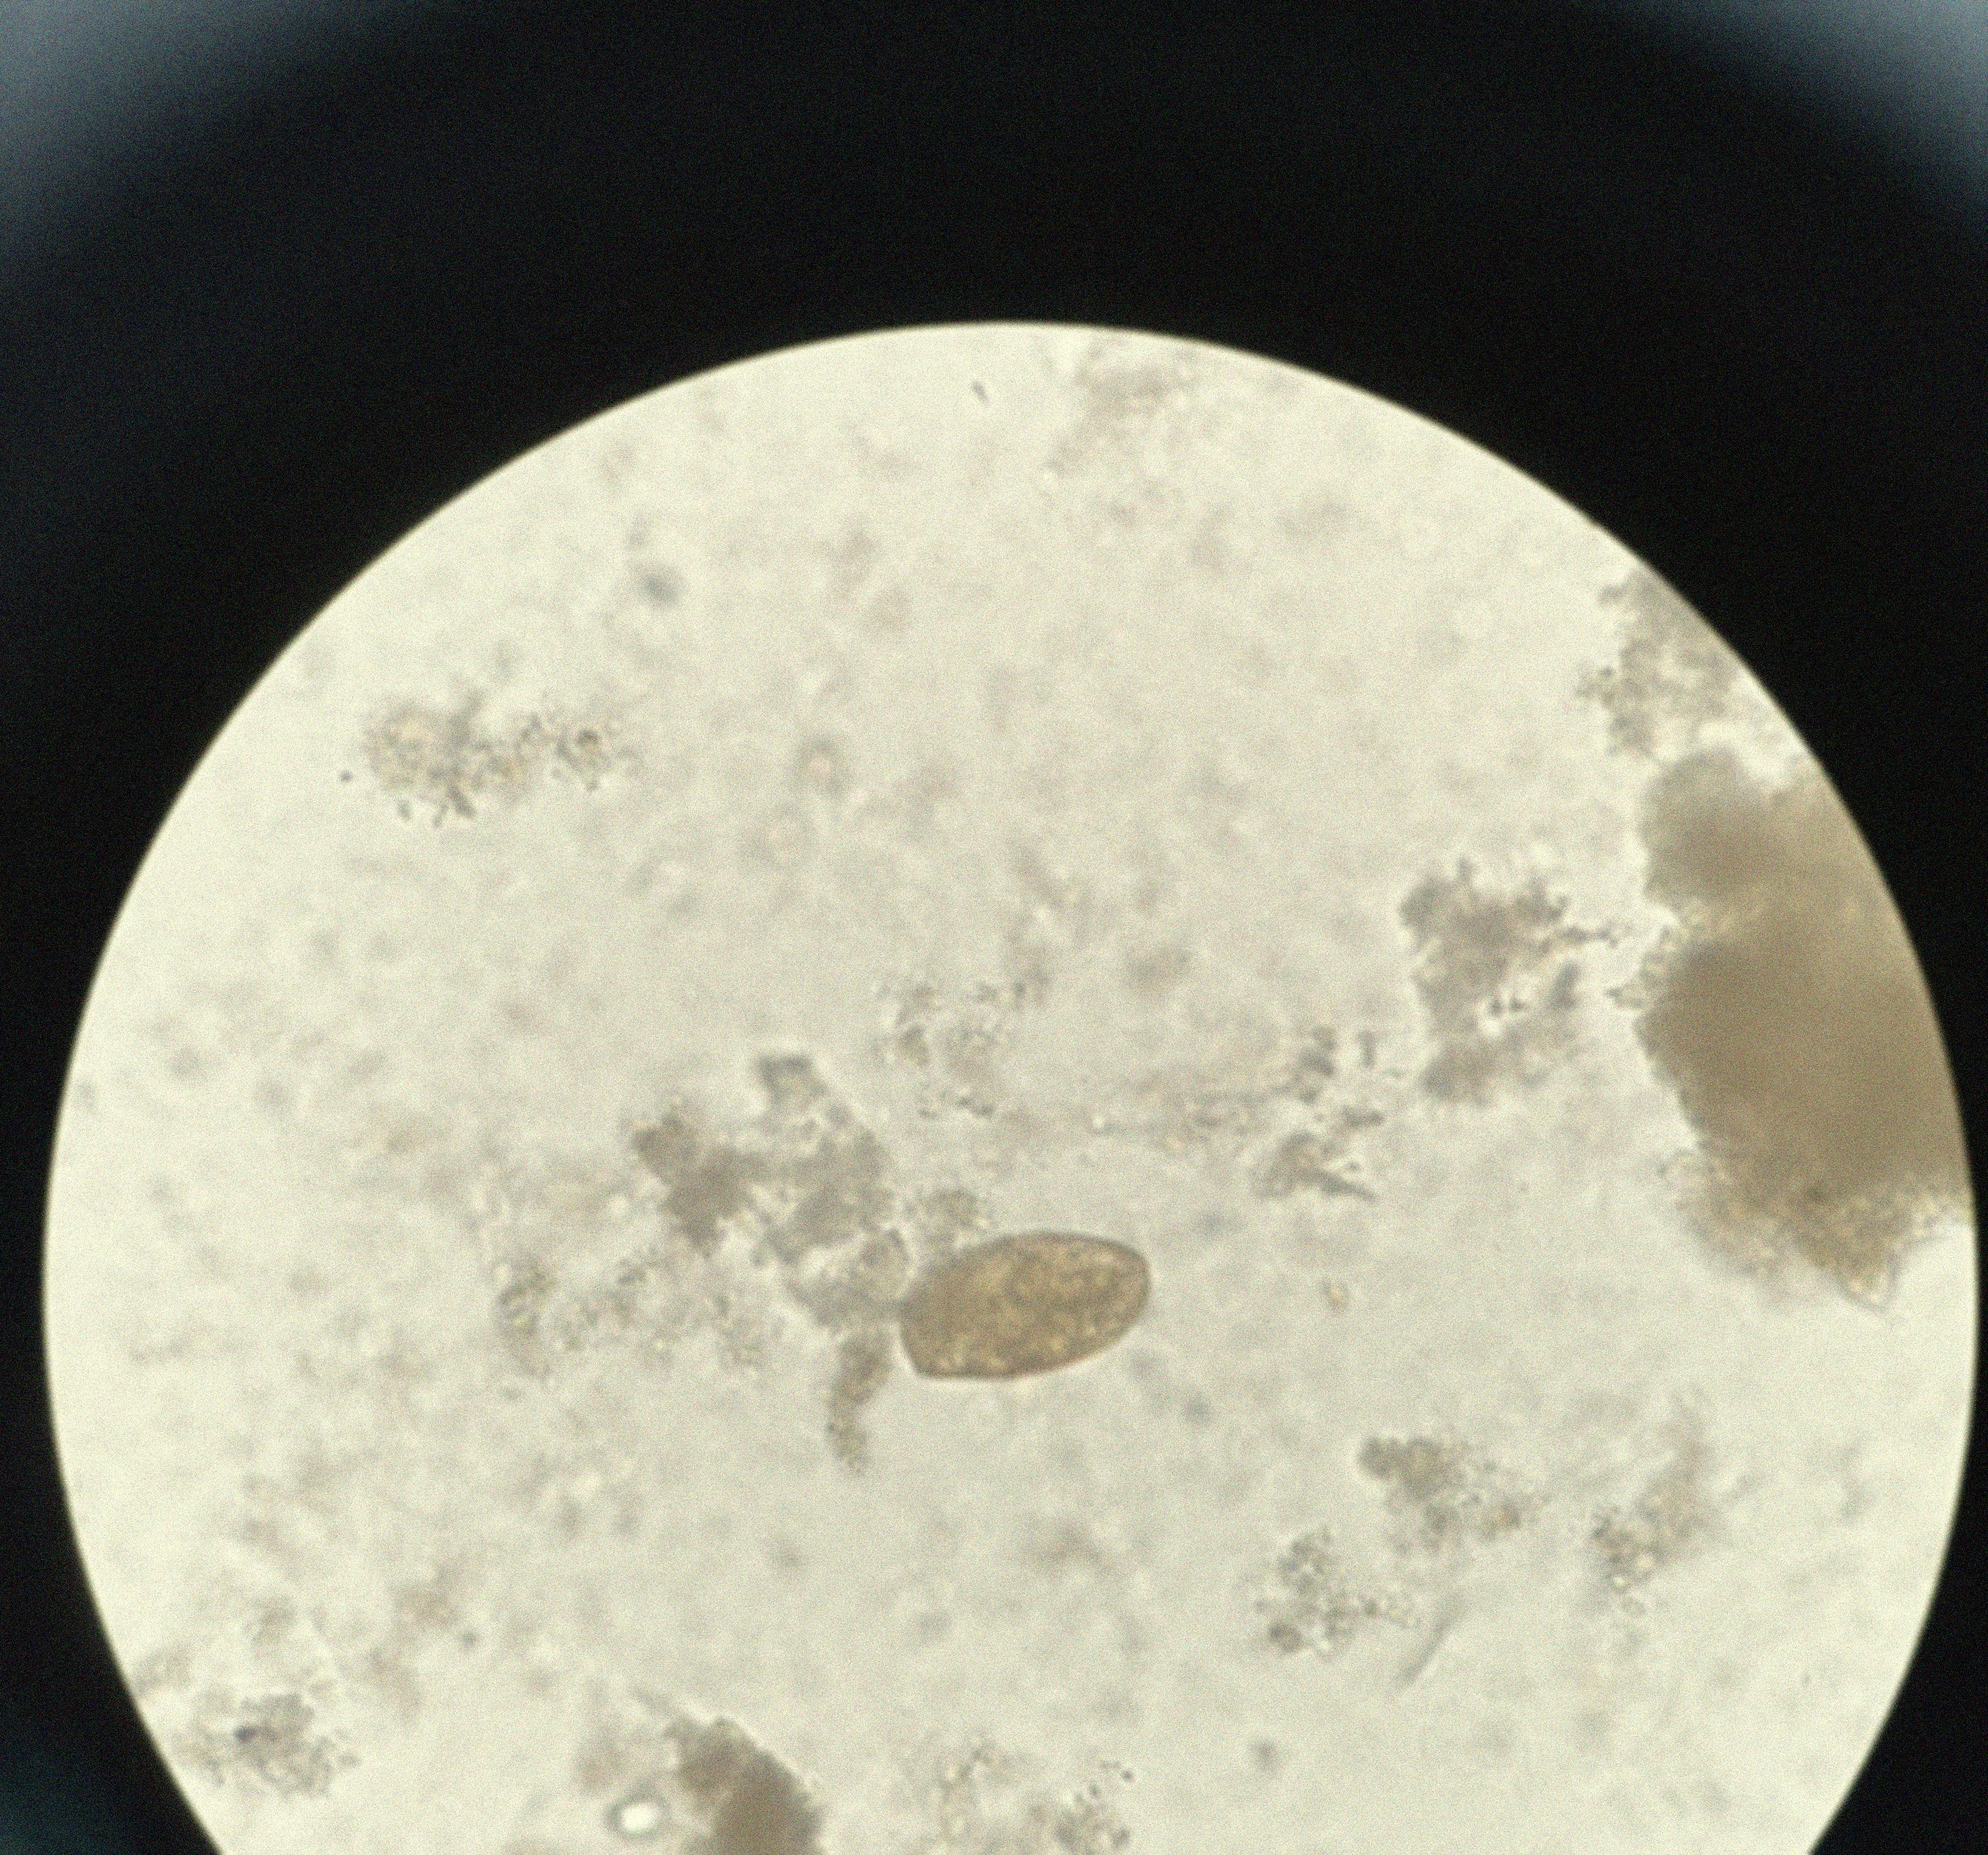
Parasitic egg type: Paragonimus spp